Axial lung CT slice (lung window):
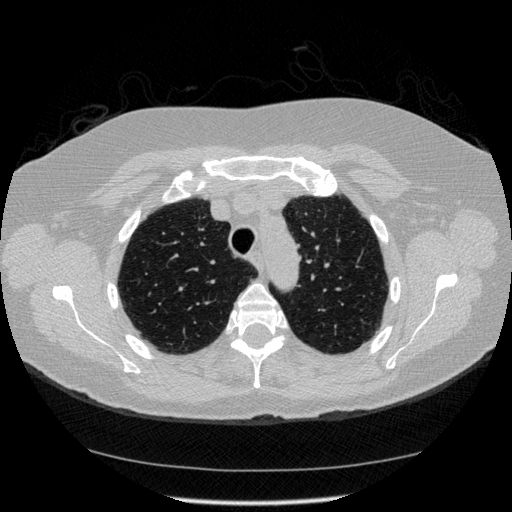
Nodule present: no